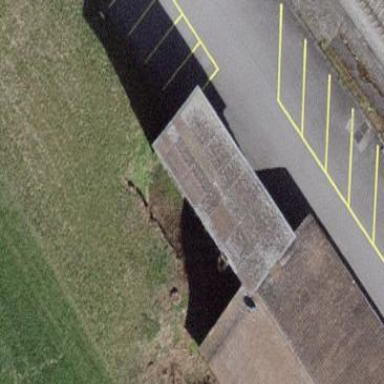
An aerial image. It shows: Building that serves as silo.